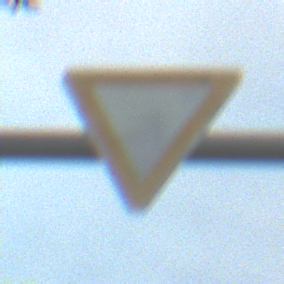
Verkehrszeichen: VorfahrtGewaehren
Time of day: SunriseSunset
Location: Outdoor (RoadRail)
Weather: PartlyCloudy
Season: NotSpecified
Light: Natural